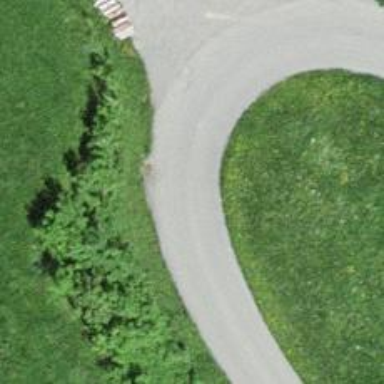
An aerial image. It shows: Smoothly paved residential road with grade1 tracktype.